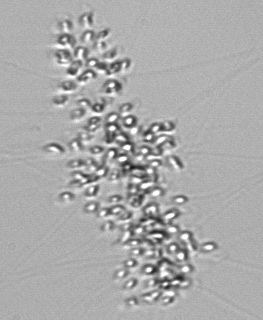
Label: Chaetoceros_didymus_TAG_external_flagellate